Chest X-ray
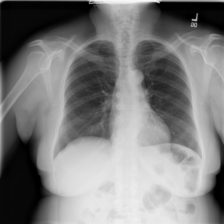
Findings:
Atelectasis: negative
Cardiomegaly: negative
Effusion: negative
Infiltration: positive
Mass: negative
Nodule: negative
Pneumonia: negative
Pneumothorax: negative
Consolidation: negative
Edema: negative
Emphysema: negative
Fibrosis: negative
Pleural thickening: negative
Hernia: negative